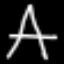
Label: The Eiffel Tower